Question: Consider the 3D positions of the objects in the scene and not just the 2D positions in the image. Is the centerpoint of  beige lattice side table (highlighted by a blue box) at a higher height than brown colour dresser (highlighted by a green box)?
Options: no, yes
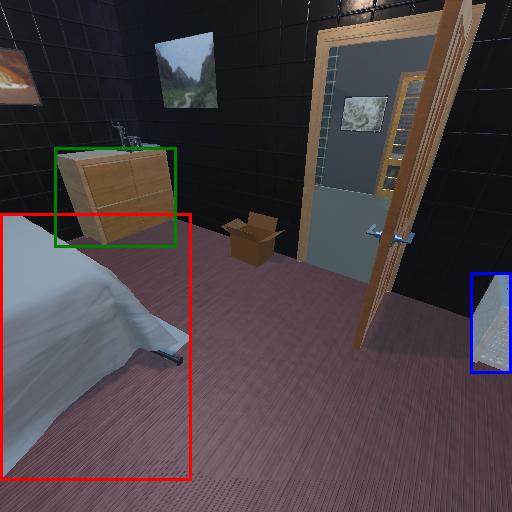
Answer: no